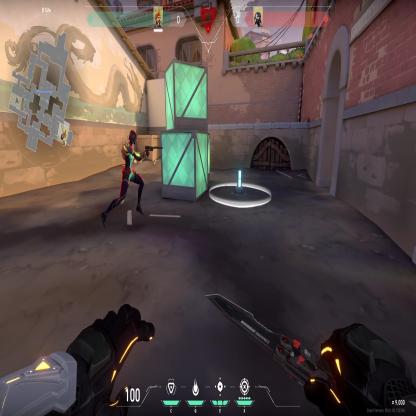
Label: planted spike ; enemy